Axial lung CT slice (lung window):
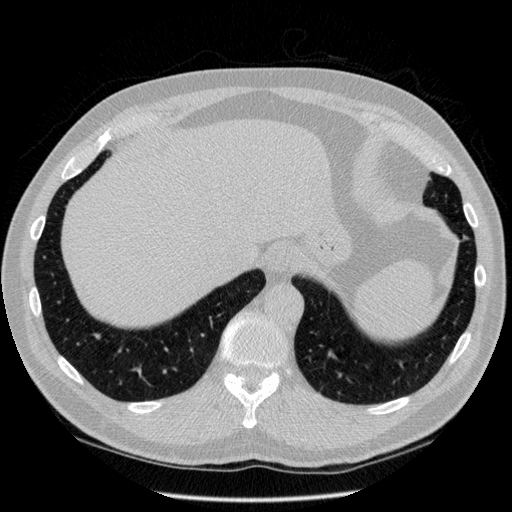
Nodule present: no